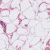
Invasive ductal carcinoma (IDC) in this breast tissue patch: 0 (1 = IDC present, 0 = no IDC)